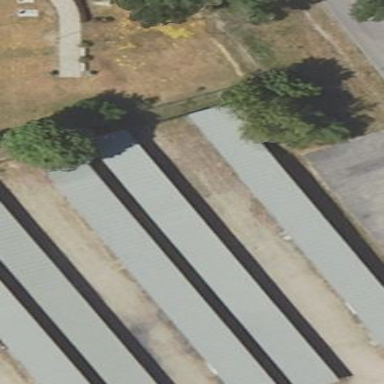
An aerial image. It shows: Group of garages.